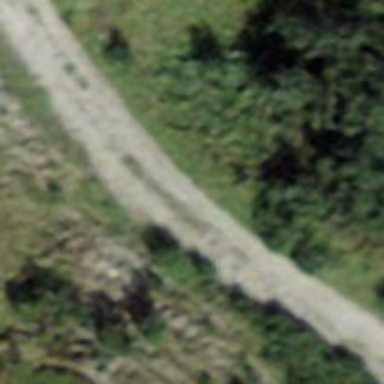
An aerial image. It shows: Gravel track with grade3 tracktype.